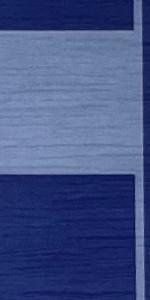
Label: Empty